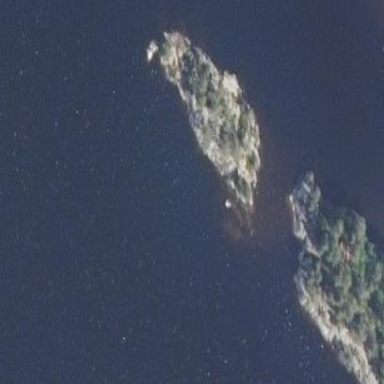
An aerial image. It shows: Islet.